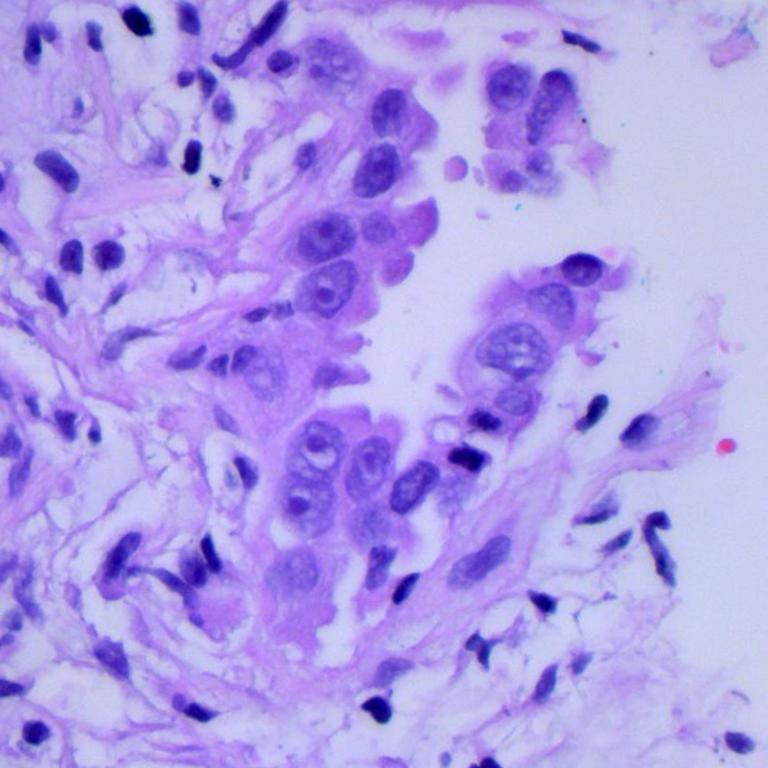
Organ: lung
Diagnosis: adenocarcinomas